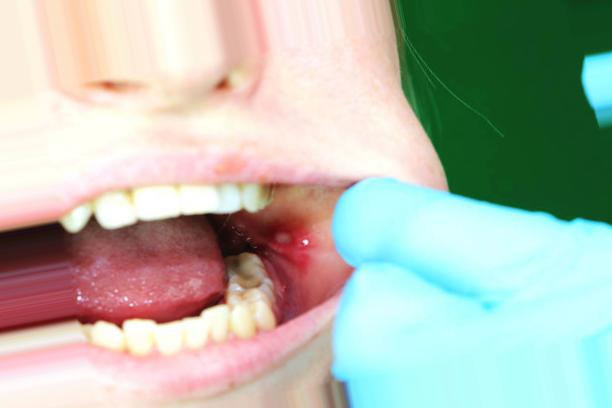
Condition: Mouth Ulcer